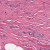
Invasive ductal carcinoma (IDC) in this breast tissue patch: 0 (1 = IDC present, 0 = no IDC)